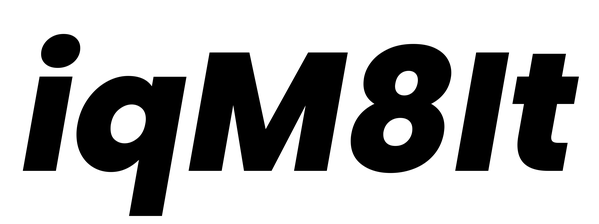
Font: Poppins-ExtraBoldItalic